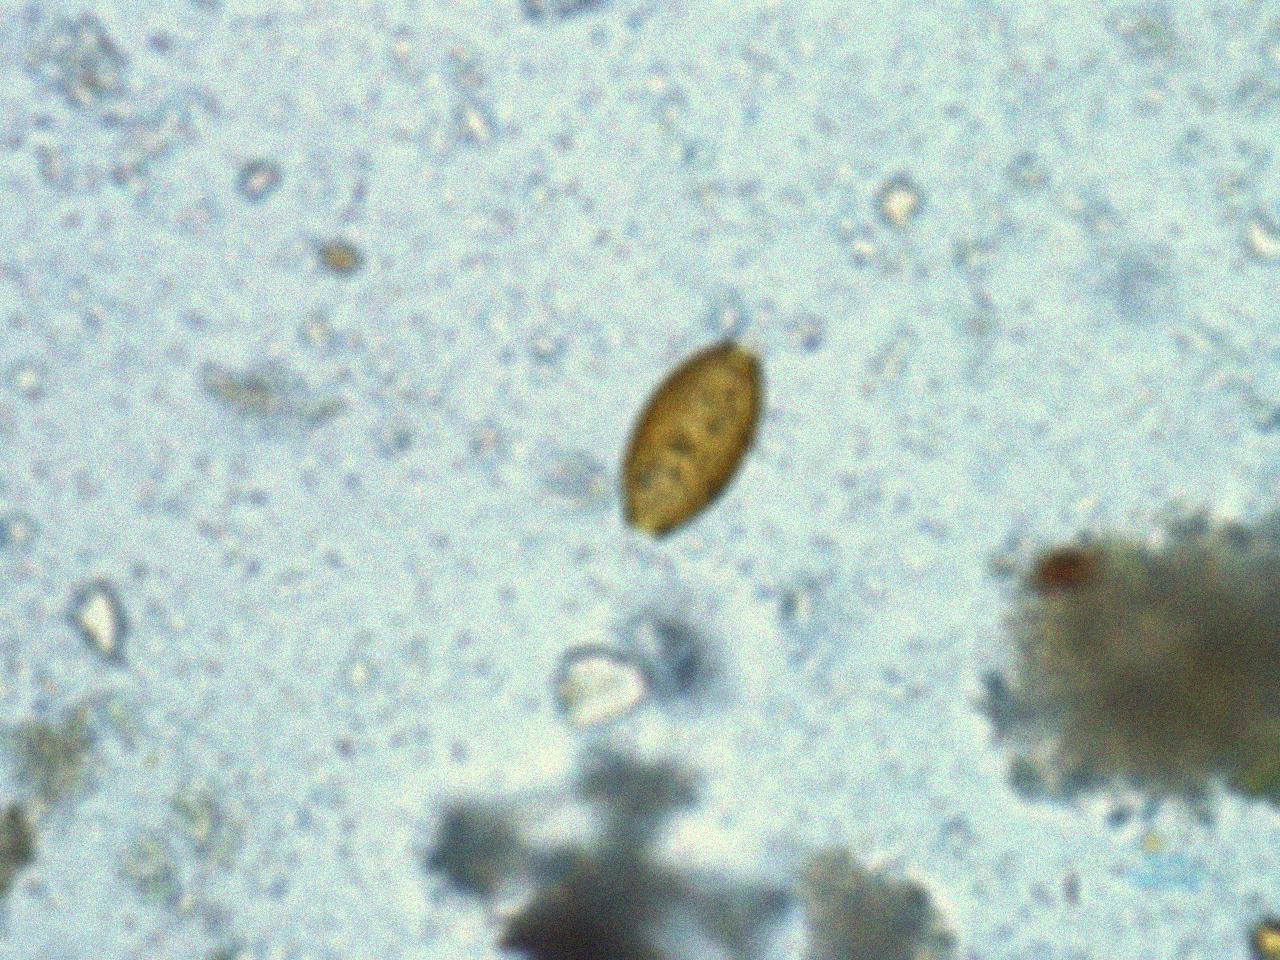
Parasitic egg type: Trichuris trichiura